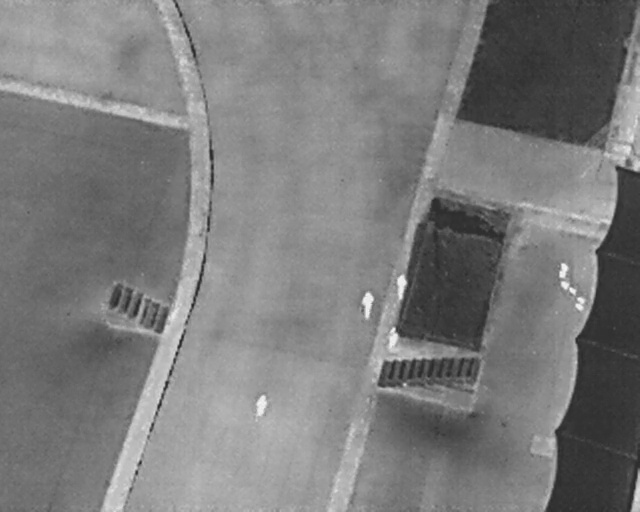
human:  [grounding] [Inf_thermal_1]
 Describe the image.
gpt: In the satellite image, there is  <ref>1 medium person </ref> <box>[[38, 78, 42, 80, 11]]</box> located at bottom,  <ref>2 large person </ref> <box>[[55, 58, 60, 60, 2], [60, 54, 64, 57, 6]]</box> located at center,  <ref>1 medium person </ref> <box>[[59, 65, 63, 67, 5]]</box> located at center.